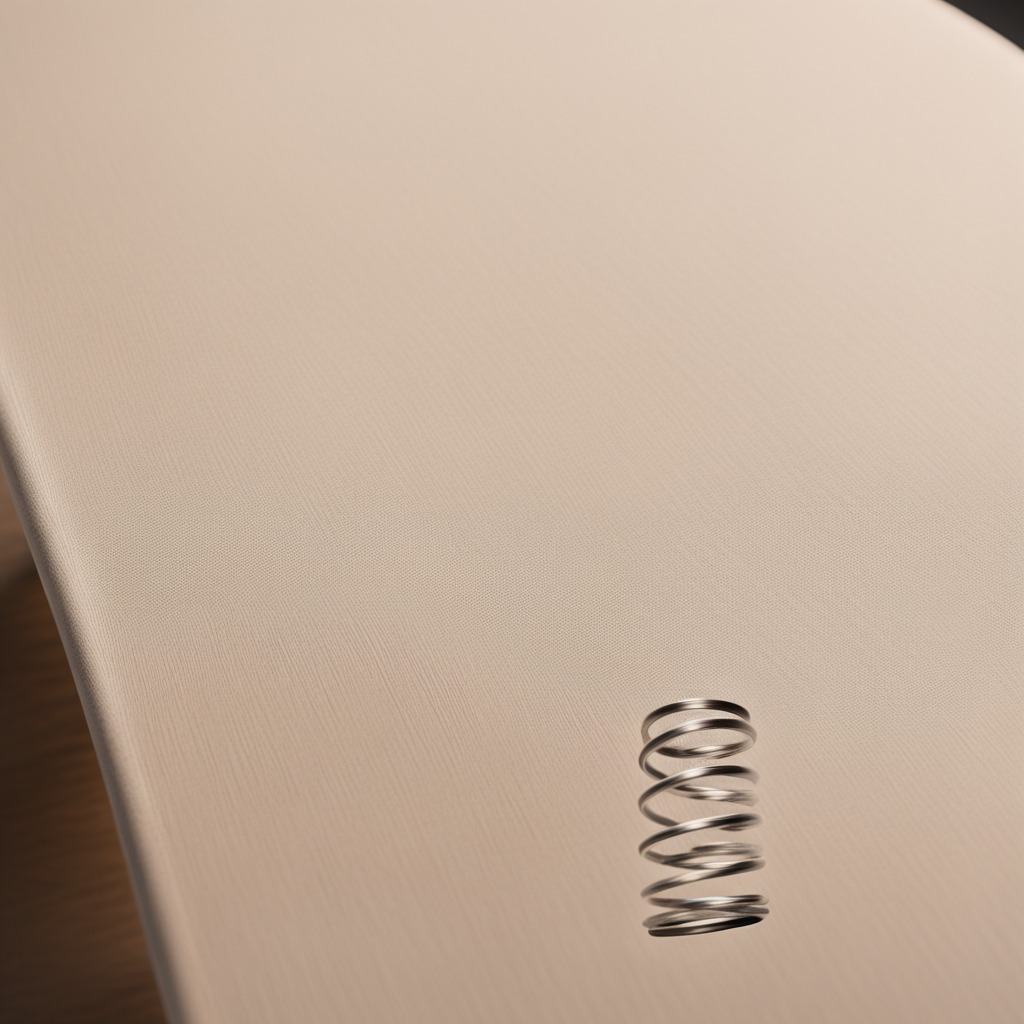
A coiled metal spring lies on the wooden table in the outdoor workshop during daytime bright natural light soft shadows worn but beneath the cloth.